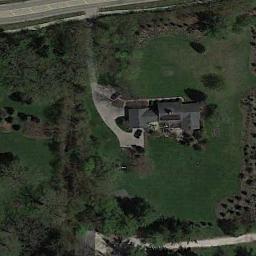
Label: sparse_residential